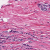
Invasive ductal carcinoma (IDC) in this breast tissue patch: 0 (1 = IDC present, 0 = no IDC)